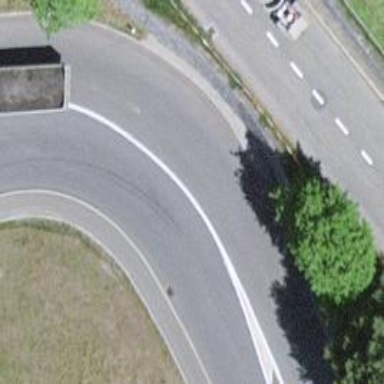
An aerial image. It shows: Secondary road with asphalt surface.